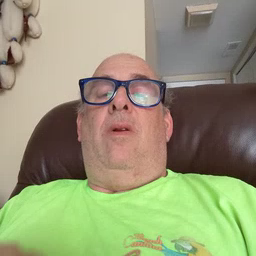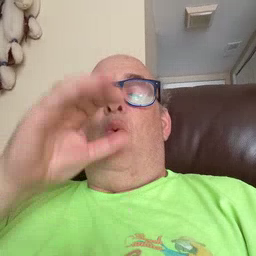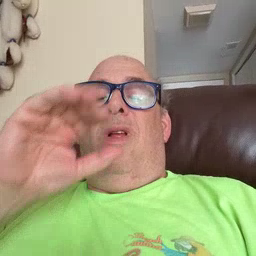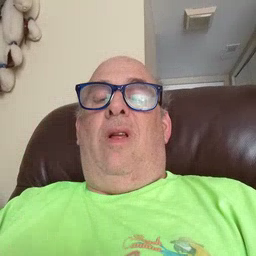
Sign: drink